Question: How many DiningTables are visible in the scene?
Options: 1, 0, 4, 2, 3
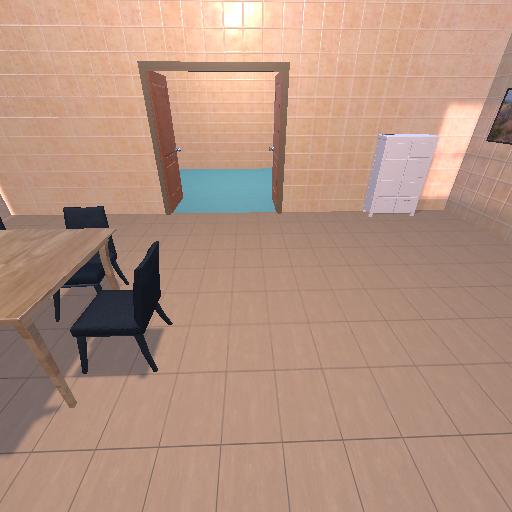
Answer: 1